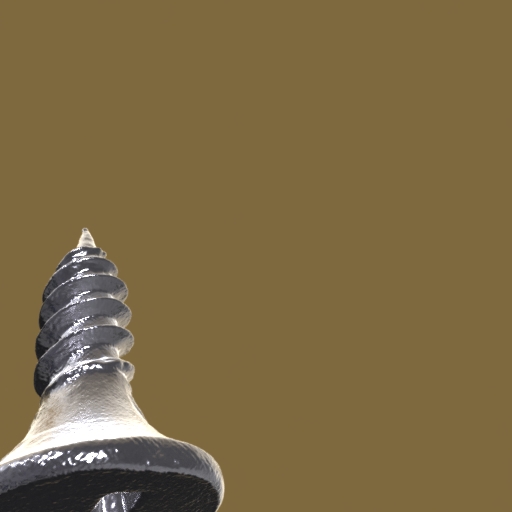
Label: screw